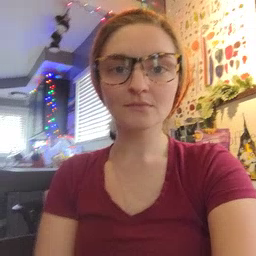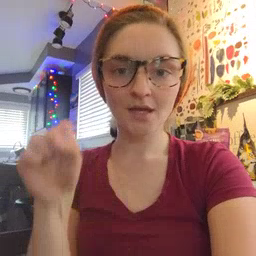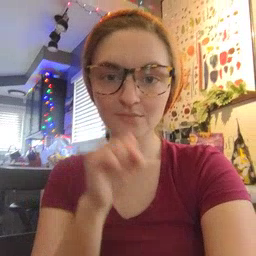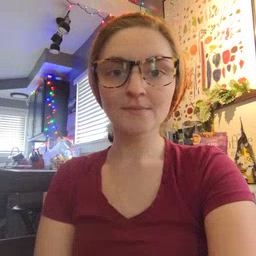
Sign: carrot